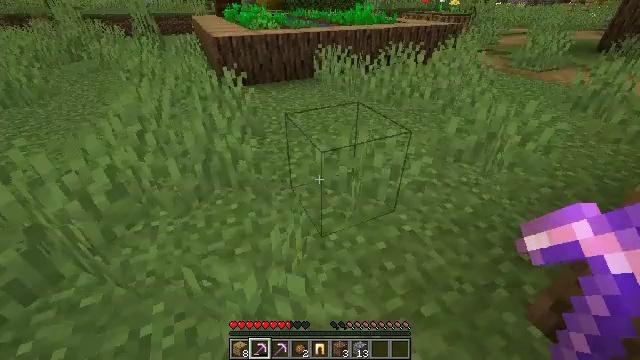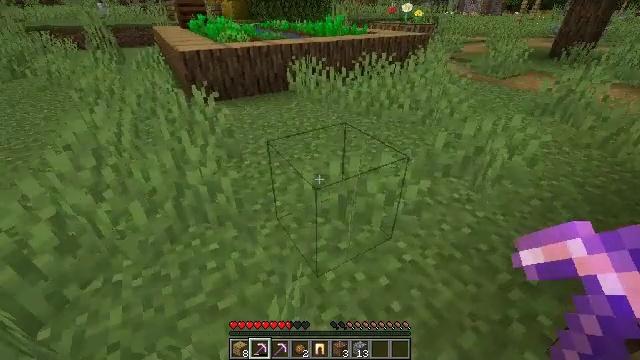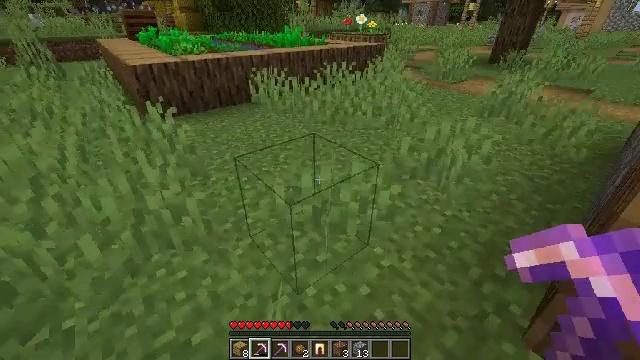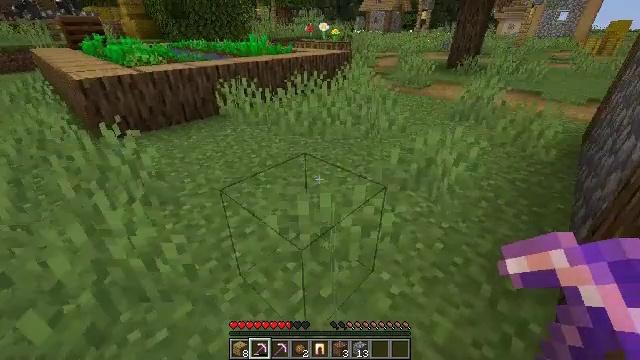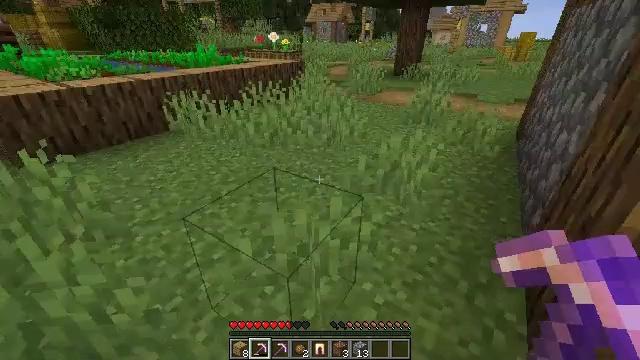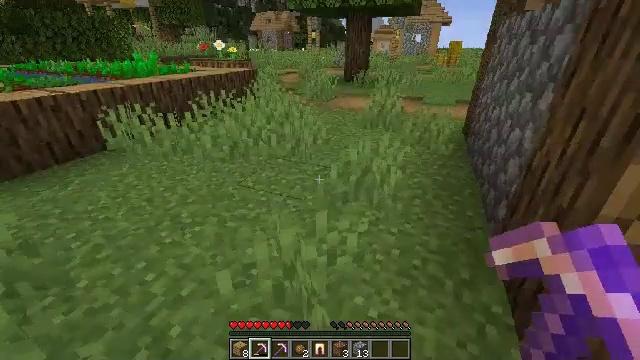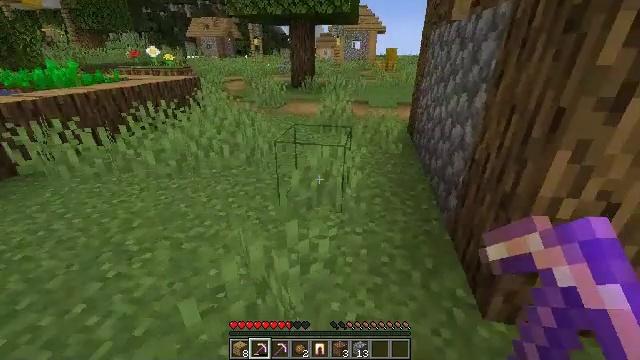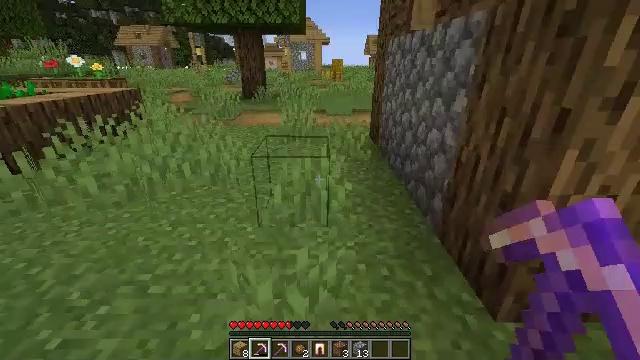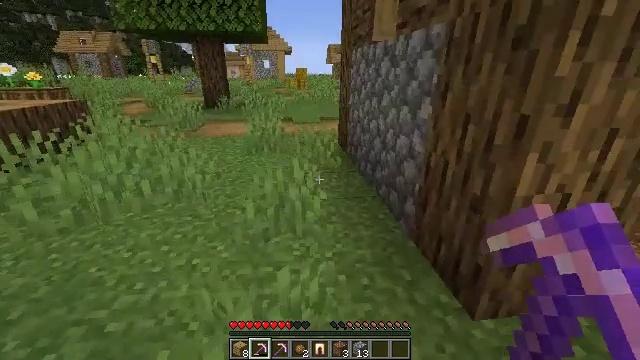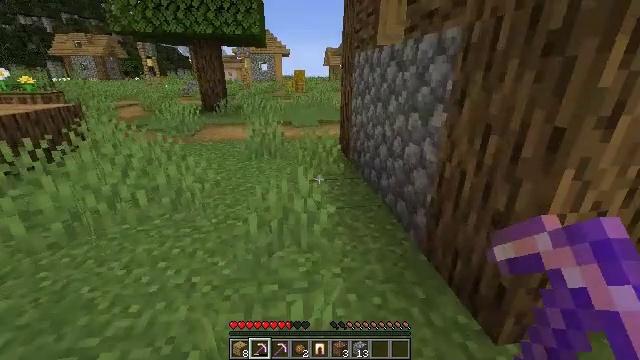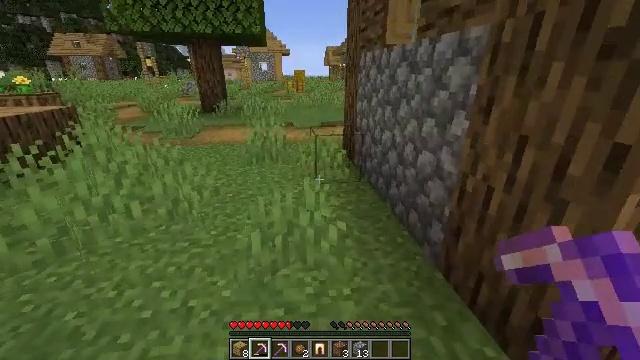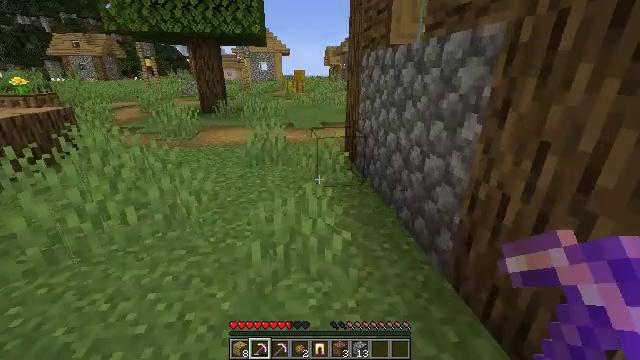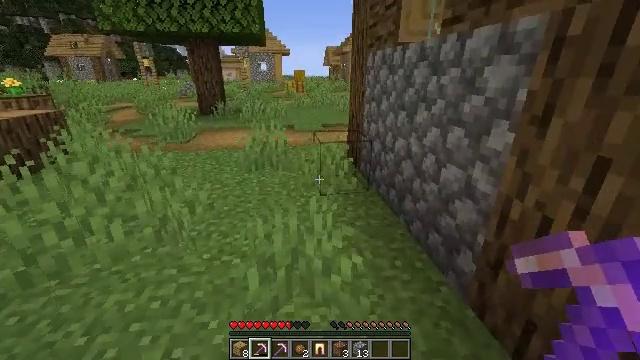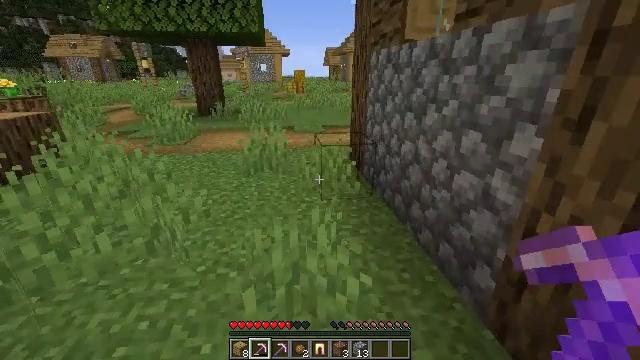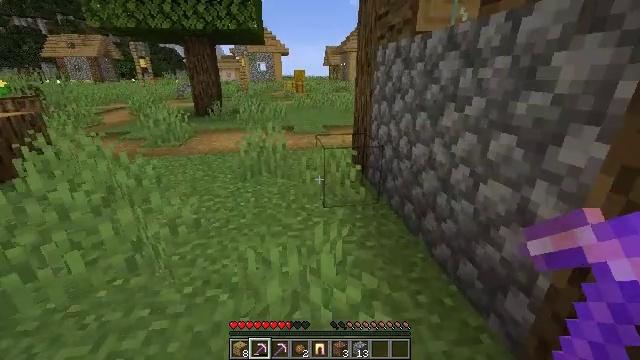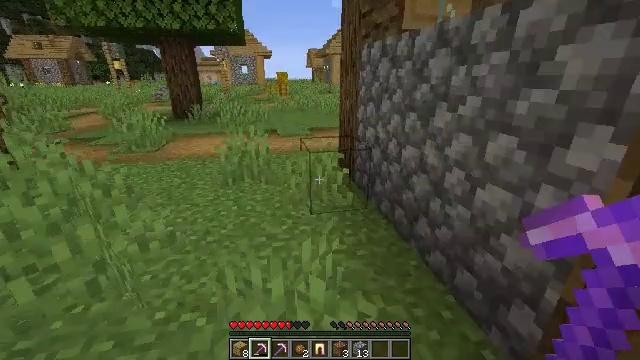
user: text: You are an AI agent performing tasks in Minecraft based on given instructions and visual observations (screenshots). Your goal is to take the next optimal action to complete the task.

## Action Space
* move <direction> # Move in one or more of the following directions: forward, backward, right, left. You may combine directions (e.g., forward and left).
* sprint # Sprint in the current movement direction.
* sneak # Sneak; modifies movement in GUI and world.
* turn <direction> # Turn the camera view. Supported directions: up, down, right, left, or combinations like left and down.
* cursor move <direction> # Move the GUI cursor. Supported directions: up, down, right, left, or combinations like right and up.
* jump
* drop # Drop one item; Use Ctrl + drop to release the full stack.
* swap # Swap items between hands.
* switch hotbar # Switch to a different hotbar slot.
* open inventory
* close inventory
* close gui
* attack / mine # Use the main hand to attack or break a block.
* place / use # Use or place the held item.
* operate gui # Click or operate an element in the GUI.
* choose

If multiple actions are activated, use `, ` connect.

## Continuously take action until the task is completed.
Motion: motion action
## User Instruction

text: Mine cobblestone underground.
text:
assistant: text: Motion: move forward and move left, turn right and up
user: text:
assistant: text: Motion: move forward and move left, turn right and up
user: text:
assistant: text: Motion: move forward and move left, turn right and up
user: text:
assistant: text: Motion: move forward and move left, turn right and up
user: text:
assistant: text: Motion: move forward and move left, turn right and up
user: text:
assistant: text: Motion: move forward and move left, turn right and up
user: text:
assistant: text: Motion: move forward and move left, turn right and up
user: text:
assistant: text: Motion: move forward, turn right and up
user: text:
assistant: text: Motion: move forward
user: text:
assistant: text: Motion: move forward
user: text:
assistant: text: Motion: move forward
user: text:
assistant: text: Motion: move forward
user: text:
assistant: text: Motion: move forward
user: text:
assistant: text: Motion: move forward
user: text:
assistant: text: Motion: move forward, turn right
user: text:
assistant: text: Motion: move forward, turn right and up
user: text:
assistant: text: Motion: move forward, turn right and up
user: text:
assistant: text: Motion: move forward, turn right and up
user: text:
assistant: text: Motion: move forward, turn right and up
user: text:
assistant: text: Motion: move forward, attack / mine
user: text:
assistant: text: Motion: attack / mine
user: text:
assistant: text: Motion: attack / mine
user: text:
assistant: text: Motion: attack / mine
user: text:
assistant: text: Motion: attack / mine
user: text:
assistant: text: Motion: attack / mine
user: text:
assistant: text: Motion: attack / mine
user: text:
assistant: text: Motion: attack / mine
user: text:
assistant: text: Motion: turn left and down, attack / mine
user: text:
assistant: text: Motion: turn left, attack / mine
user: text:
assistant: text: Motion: move forward, attack / mine